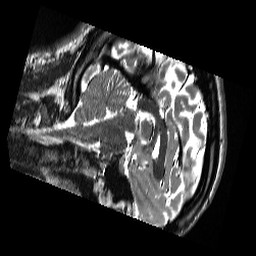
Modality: T2w
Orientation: sagittal
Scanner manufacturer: siemens
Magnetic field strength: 3 T
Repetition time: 13.52 s
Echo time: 0.088 s